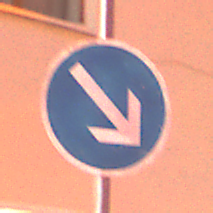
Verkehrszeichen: VorgeschriebeneVorbeifahrtRechts
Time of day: Night
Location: Outdoor (Urban)
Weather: Overcast
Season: Winter
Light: Artificial